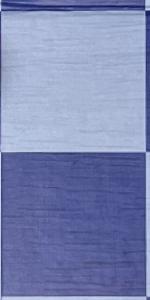
Label: Empty